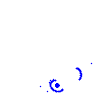
Particle: pion